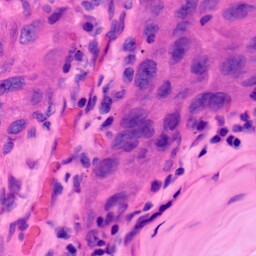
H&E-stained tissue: Lung